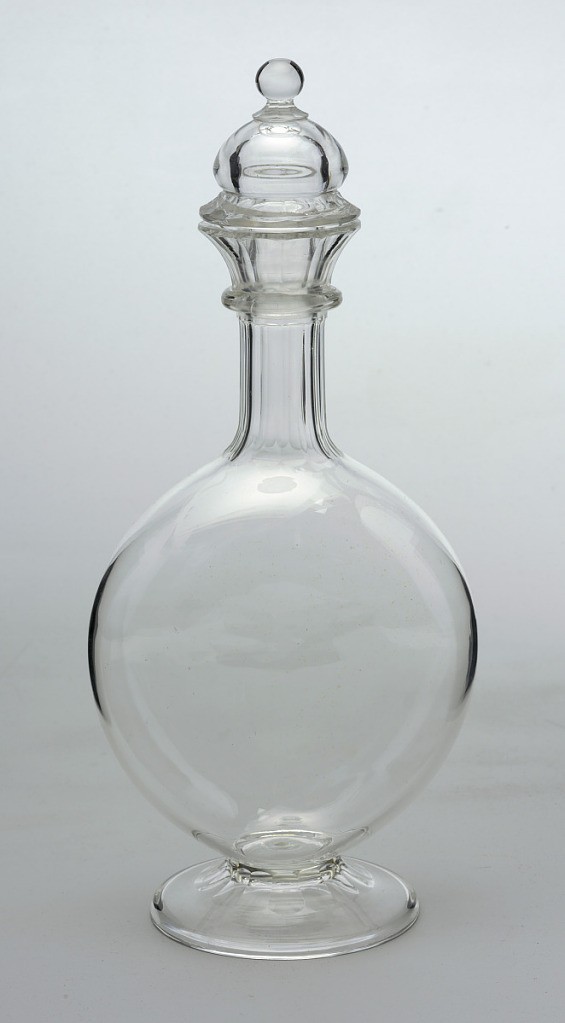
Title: No. 132
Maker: Professor Josef Storck, Austria, 1830 - 1902
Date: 1870
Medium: Mouth-blown crystal, facet-cut and polished
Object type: Wine decanter with stopper
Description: Mouth-blown crystal oval decanter with stopper, facet-cut and polished (without engraving).